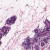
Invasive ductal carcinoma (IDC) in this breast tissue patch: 0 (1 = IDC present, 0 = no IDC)